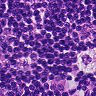
Metastatic tissue present: yes